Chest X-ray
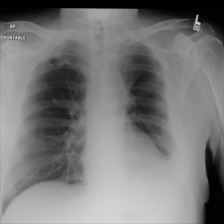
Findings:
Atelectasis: negative
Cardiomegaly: negative
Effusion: positive
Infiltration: negative
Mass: negative
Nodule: negative
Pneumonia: negative
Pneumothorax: negative
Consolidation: negative
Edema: negative
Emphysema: negative
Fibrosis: negative
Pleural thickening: positive
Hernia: negative